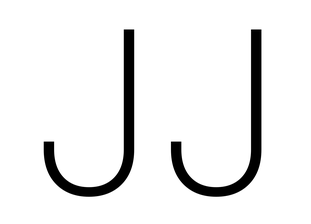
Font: Inter_ExtraLight